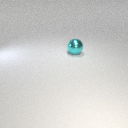
large cyan metal sphere